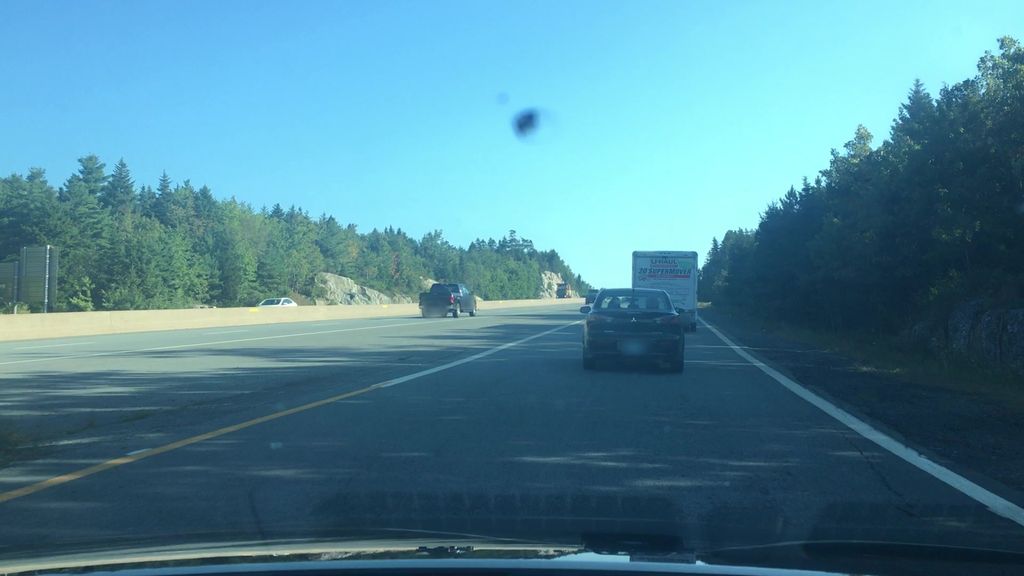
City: halifax